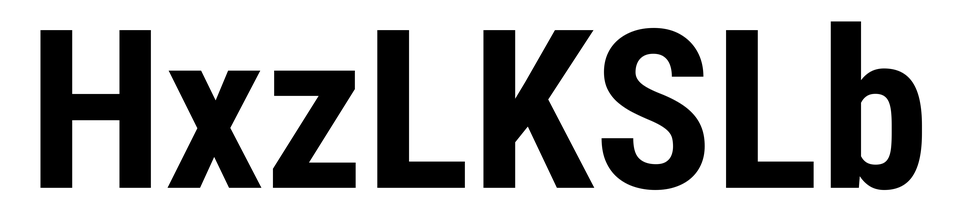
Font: Roboto_Condensed_Bold